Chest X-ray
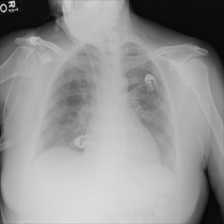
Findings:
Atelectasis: negative
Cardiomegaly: negative
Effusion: negative
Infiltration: negative
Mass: negative
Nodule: negative
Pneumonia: negative
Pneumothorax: negative
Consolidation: negative
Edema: negative
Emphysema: negative
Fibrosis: negative
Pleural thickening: negative
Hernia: negative